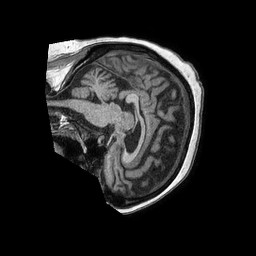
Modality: T1w
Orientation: sagittal
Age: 59
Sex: female
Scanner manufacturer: philips
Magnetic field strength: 1.5 T
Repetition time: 0.007591 s
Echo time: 0.003452 s